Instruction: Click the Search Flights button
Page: home
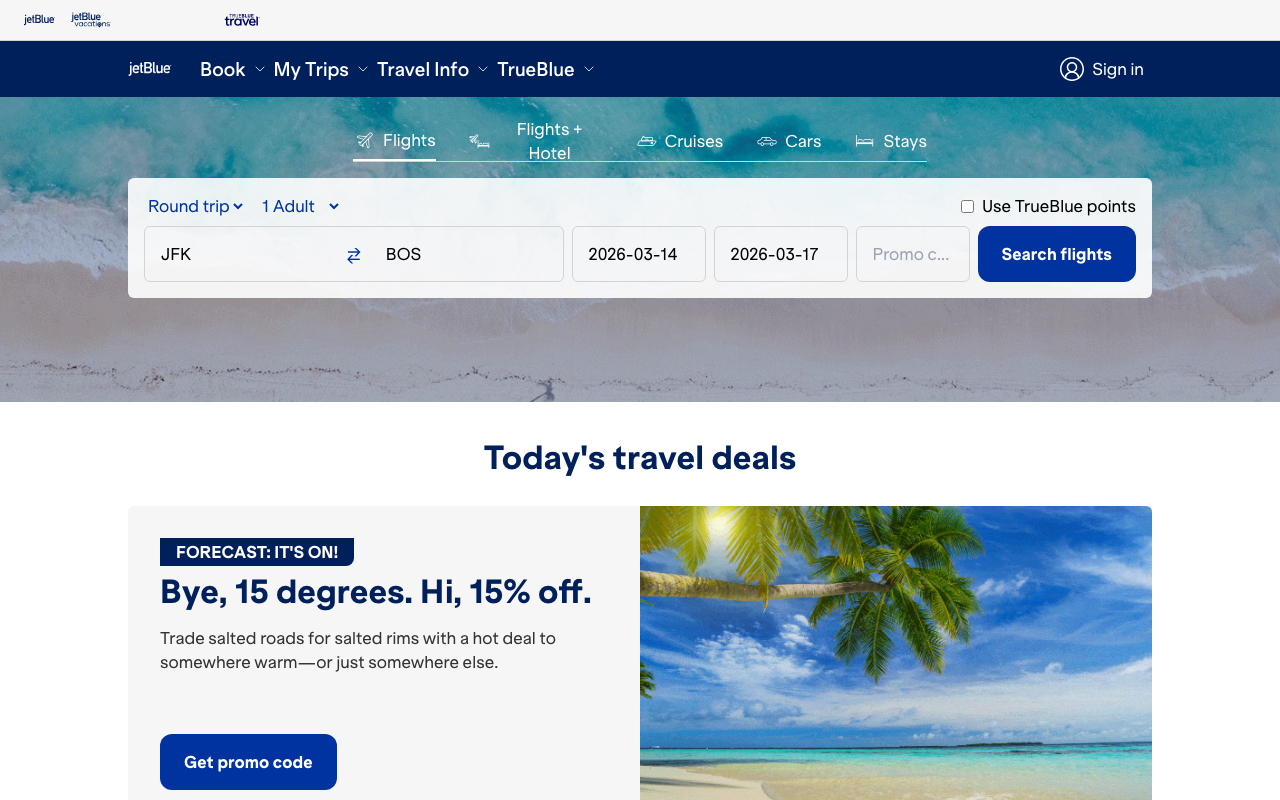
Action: click